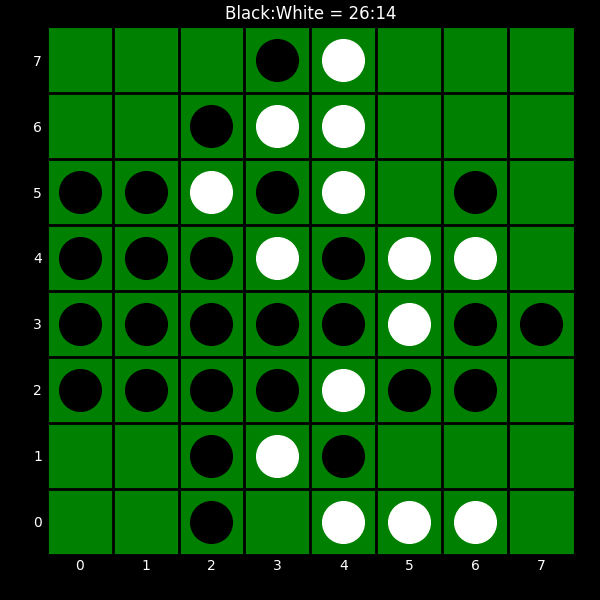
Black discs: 26
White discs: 14